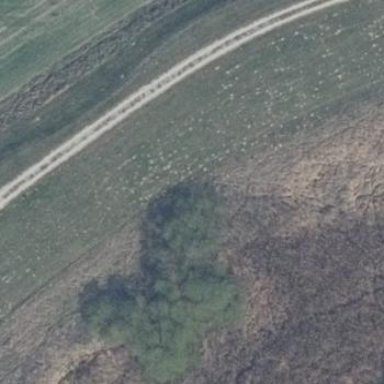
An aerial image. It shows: Patch of scrub vegetation.